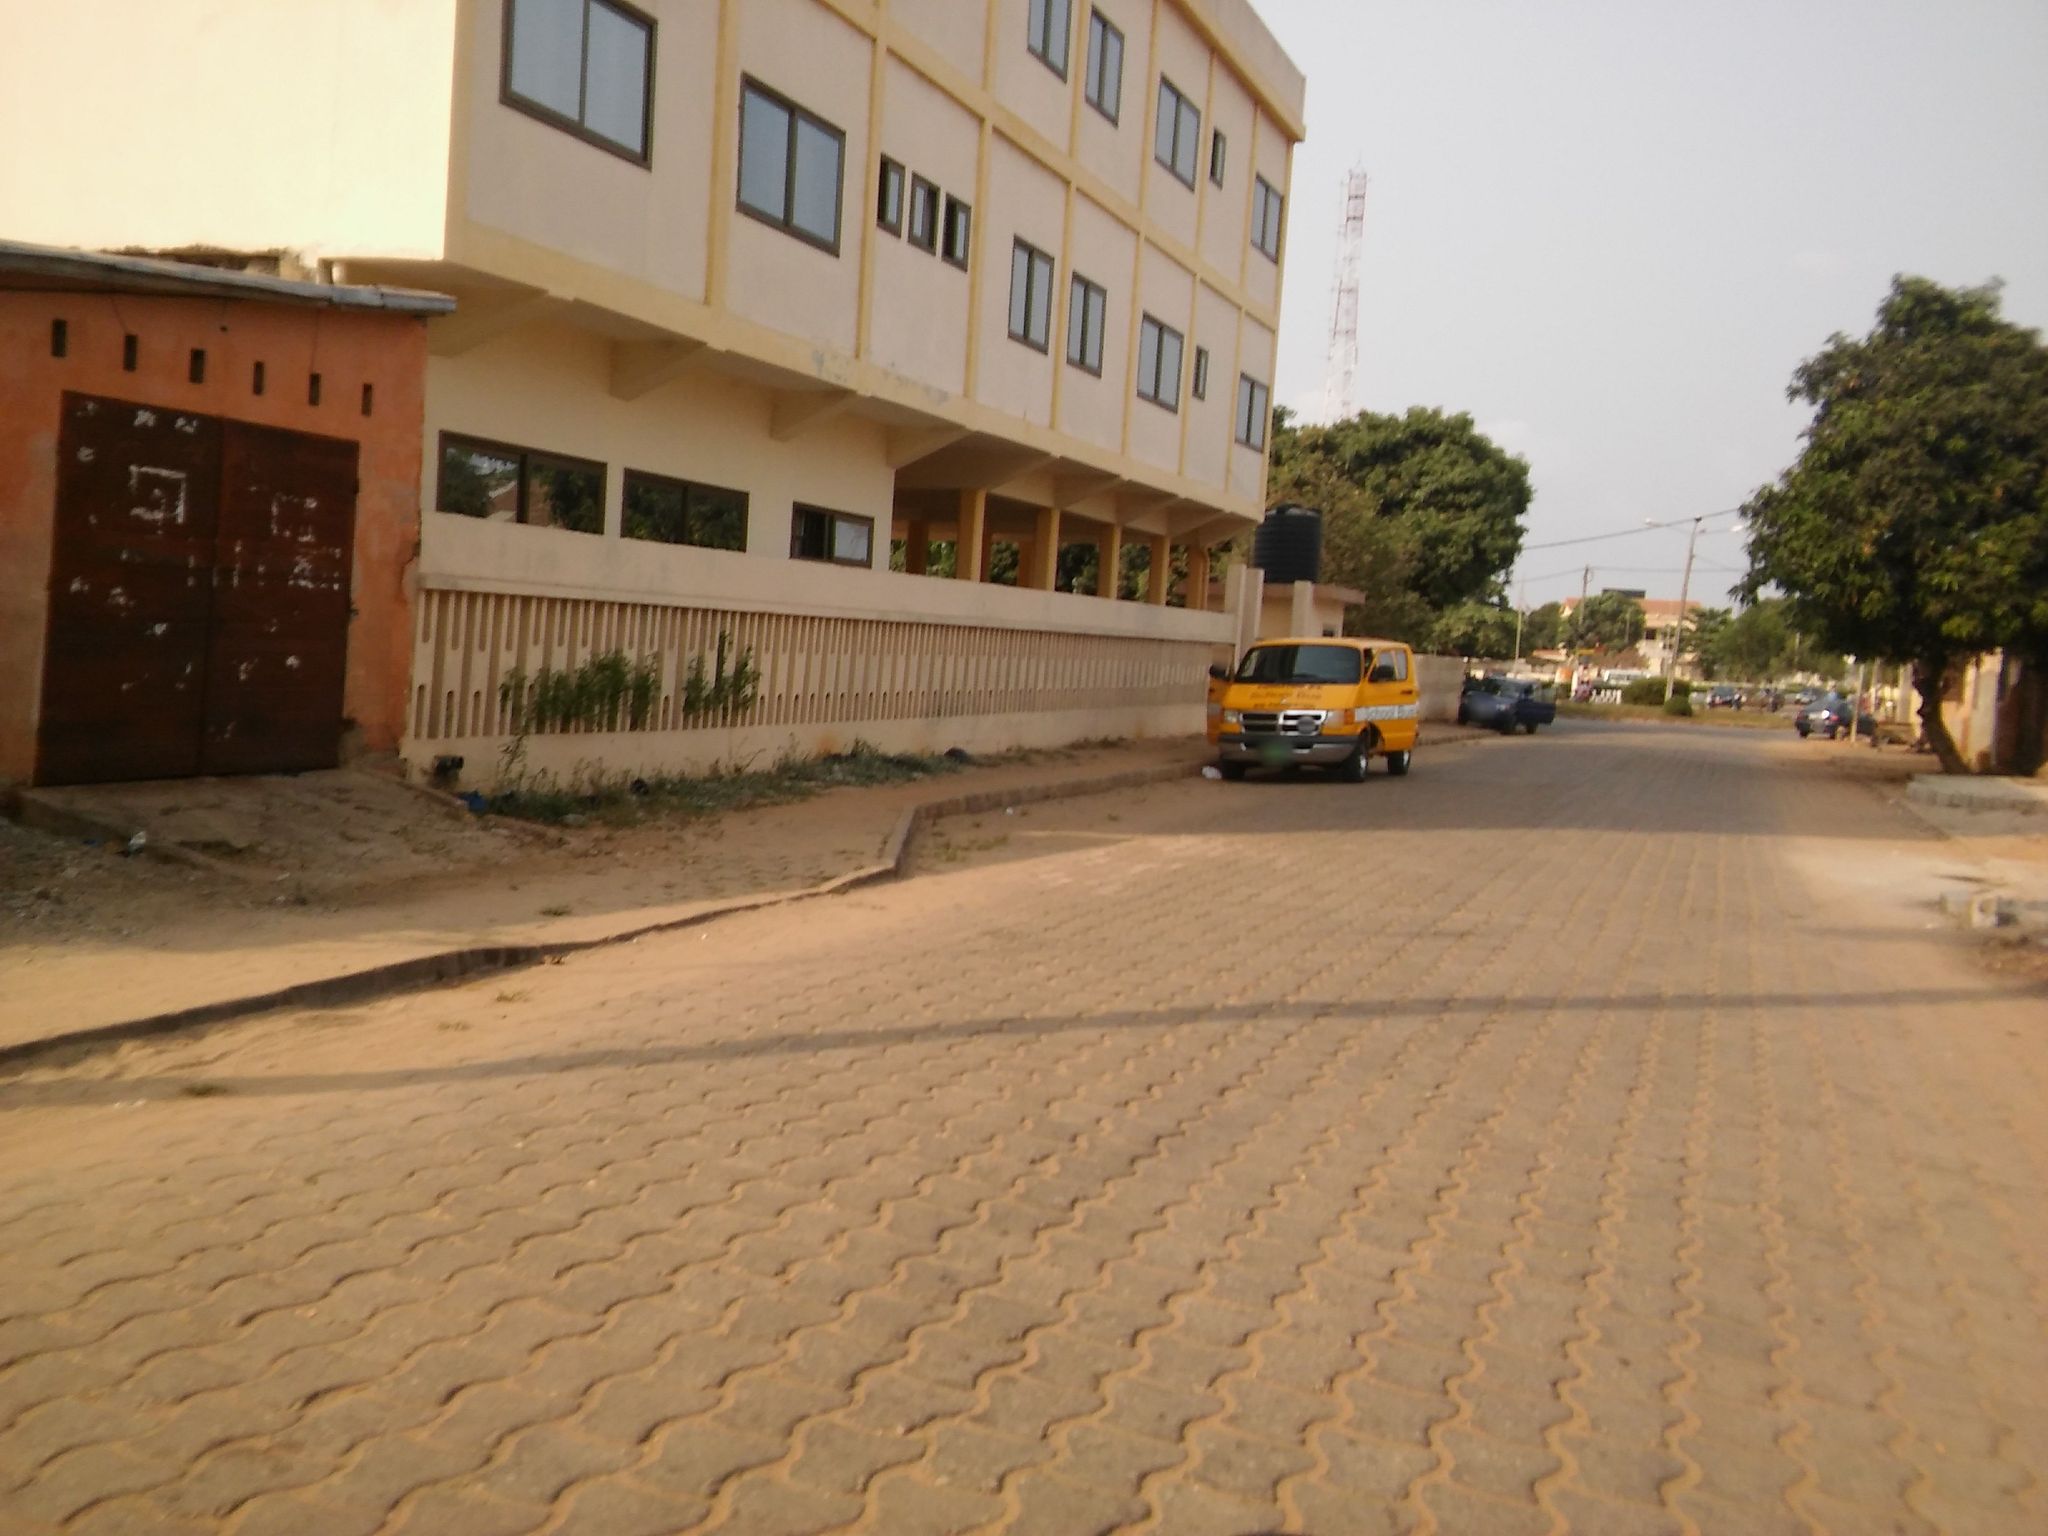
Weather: clear
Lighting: day
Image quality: good
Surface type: walking surface
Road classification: tertiary
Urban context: urban centre
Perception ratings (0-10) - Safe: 5.14, Lively: 8.03, Beautiful: 3.47, Boring: 3.35, Depressing: 6.81, Wealthy: 3.56